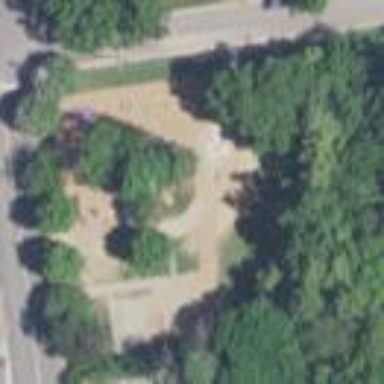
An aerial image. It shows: Park.